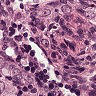
Metastatic tissue present: yes